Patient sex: M
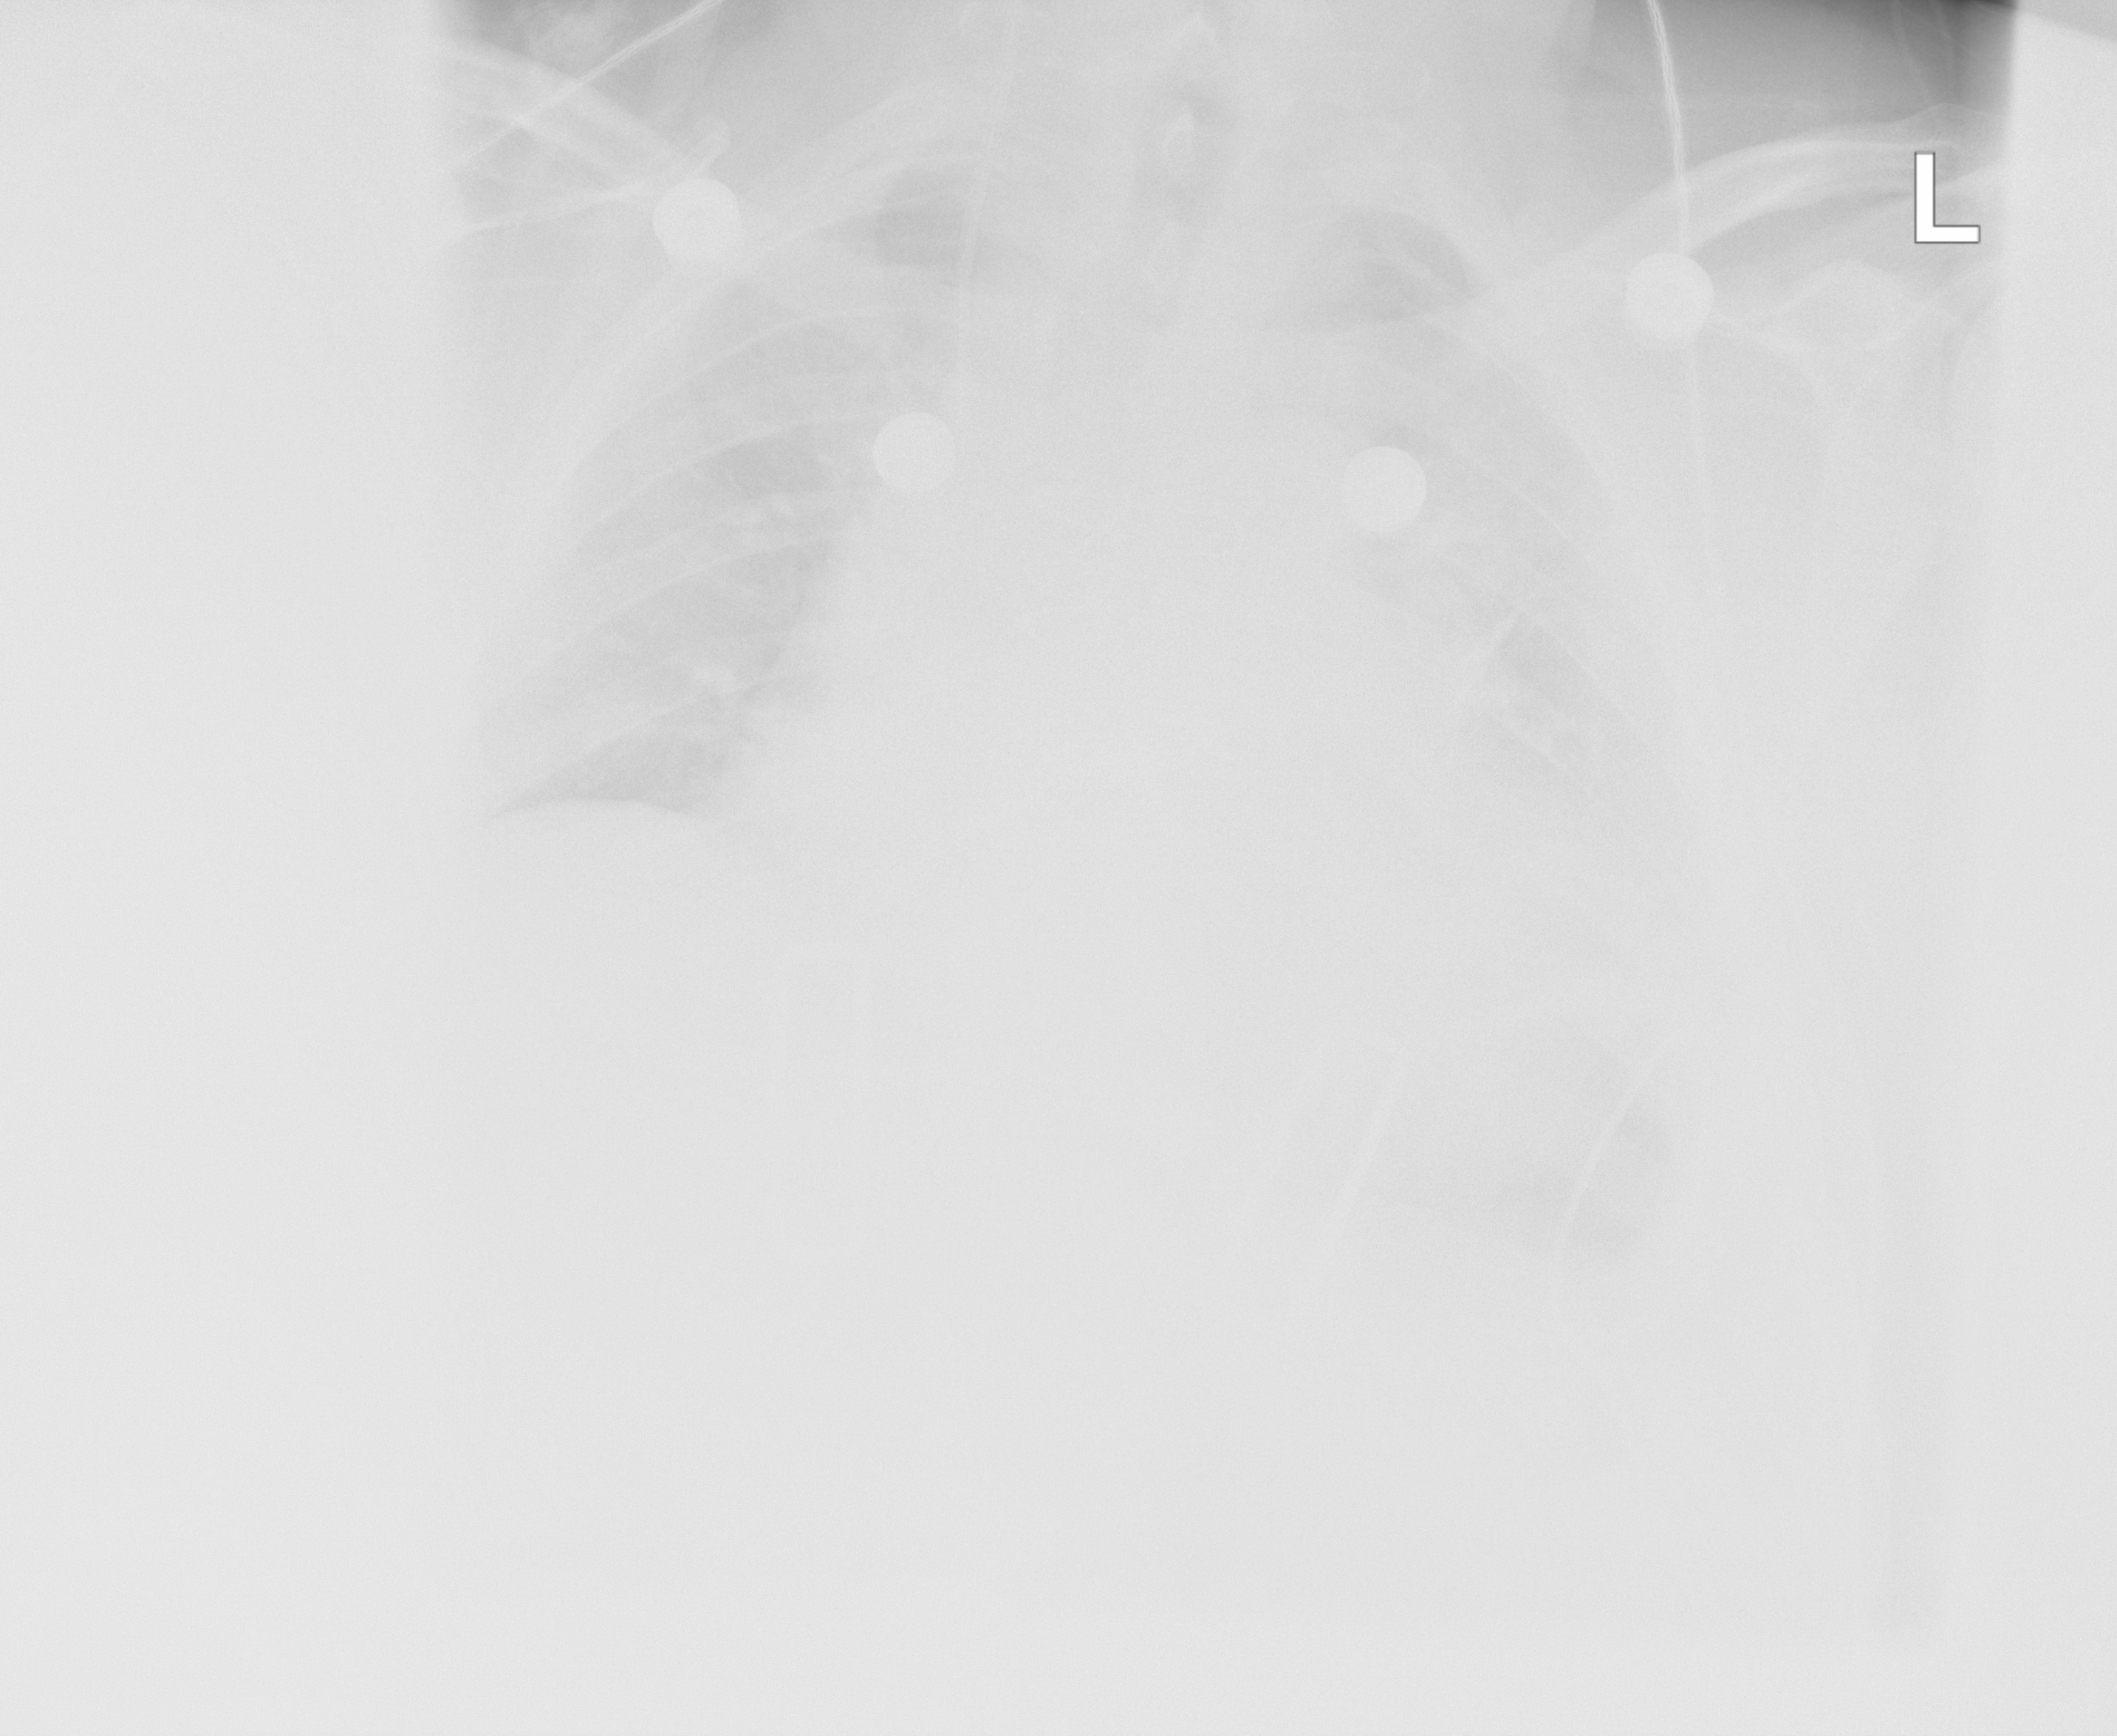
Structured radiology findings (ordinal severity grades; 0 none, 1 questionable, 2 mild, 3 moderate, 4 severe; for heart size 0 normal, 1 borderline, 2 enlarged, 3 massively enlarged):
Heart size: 2
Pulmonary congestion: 0
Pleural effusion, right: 0
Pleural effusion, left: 2
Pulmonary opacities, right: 0
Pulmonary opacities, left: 0
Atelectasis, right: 0
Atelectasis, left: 2